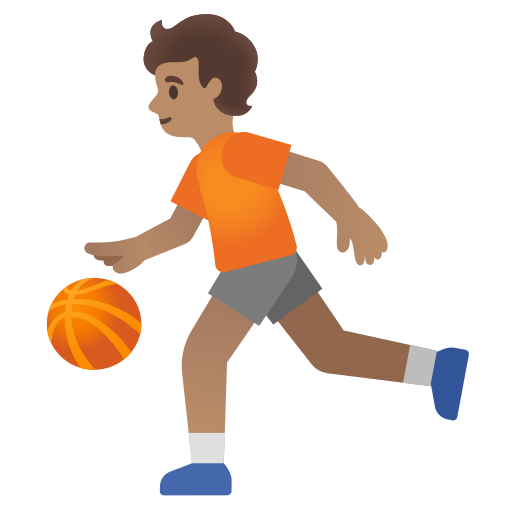
Emoji: ⛹🏽